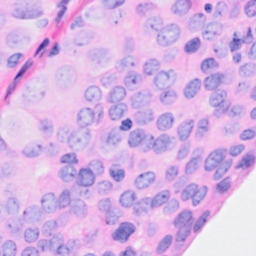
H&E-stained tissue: Breast